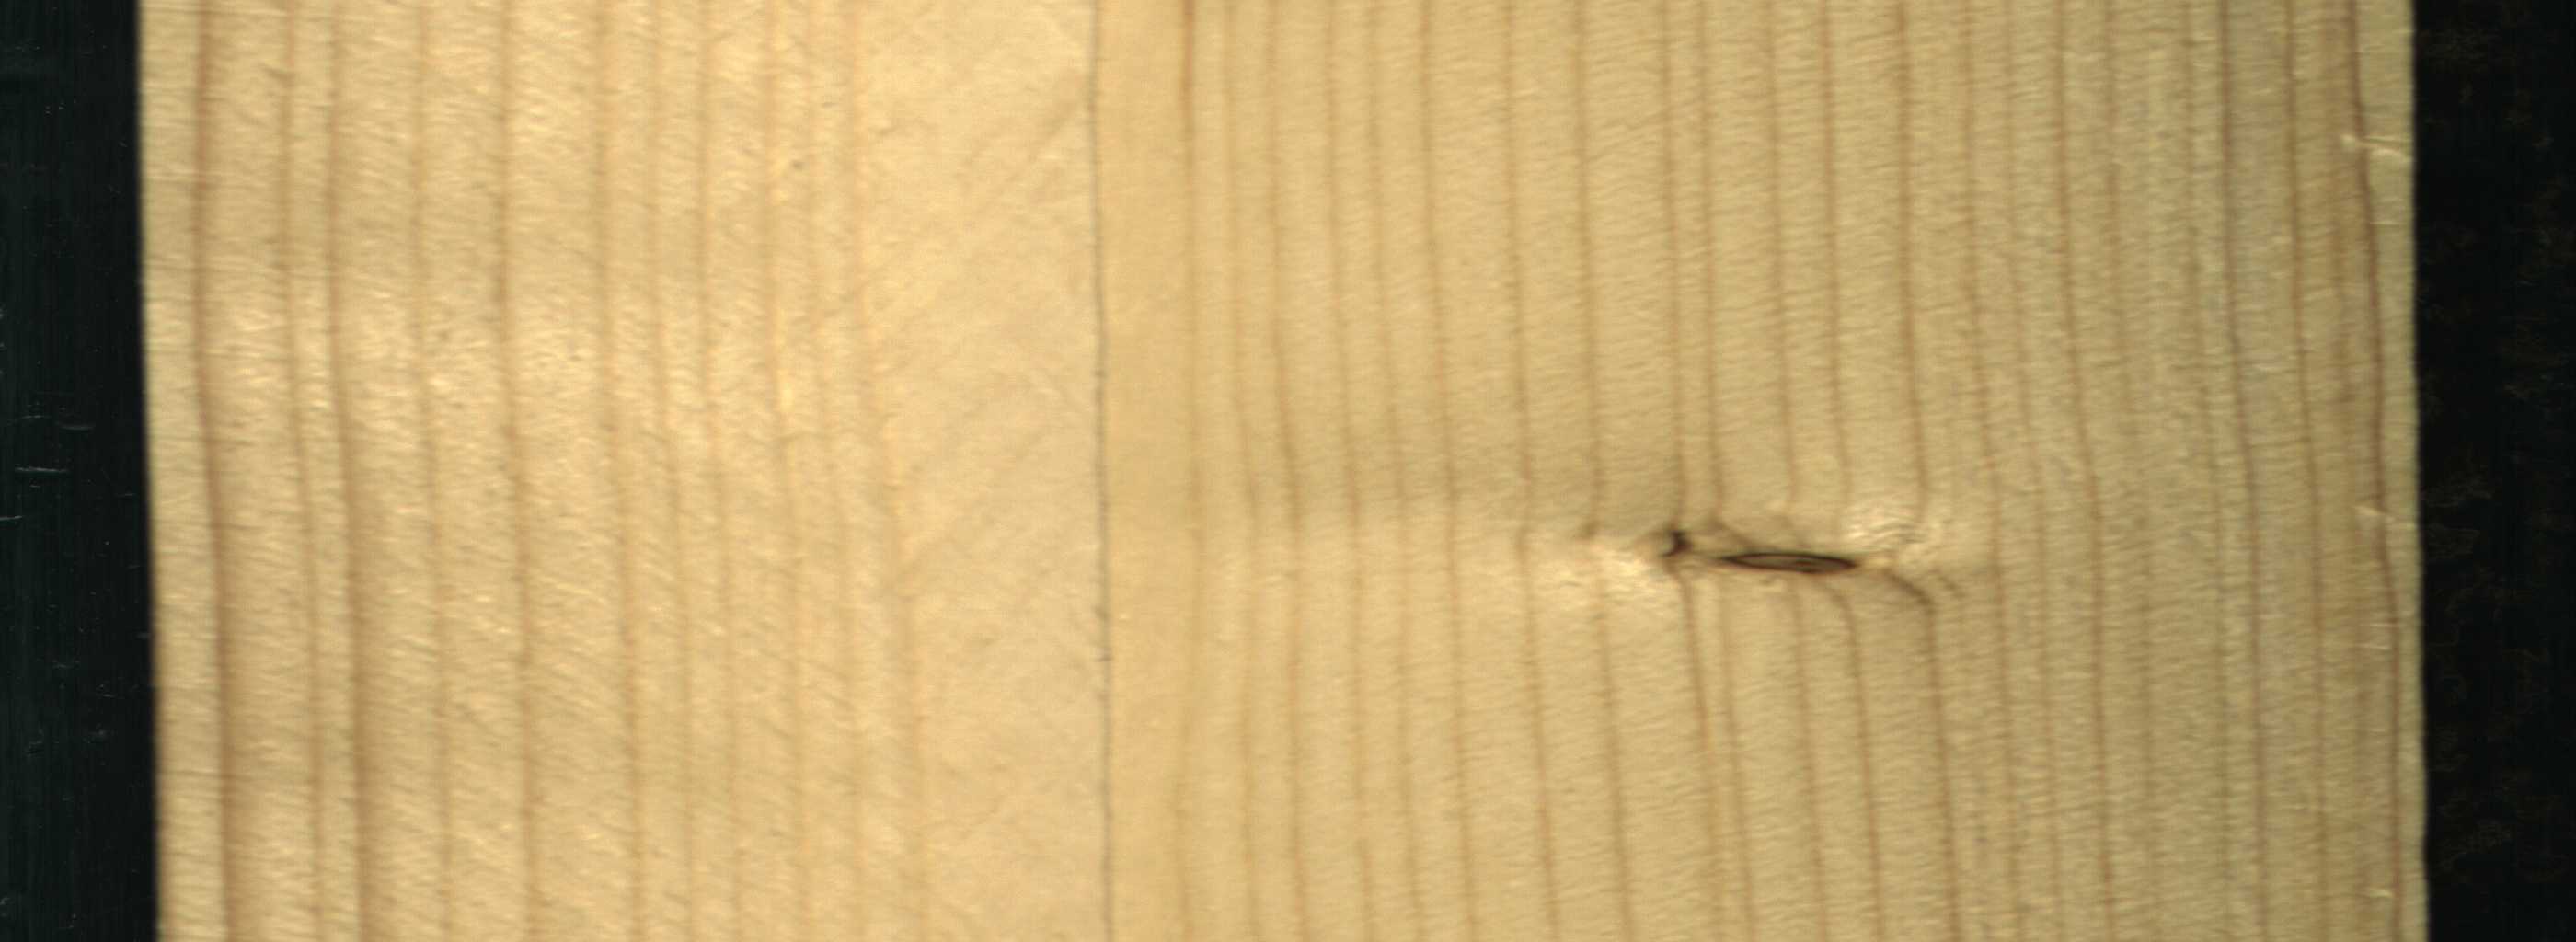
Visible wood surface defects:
Dead_Knot